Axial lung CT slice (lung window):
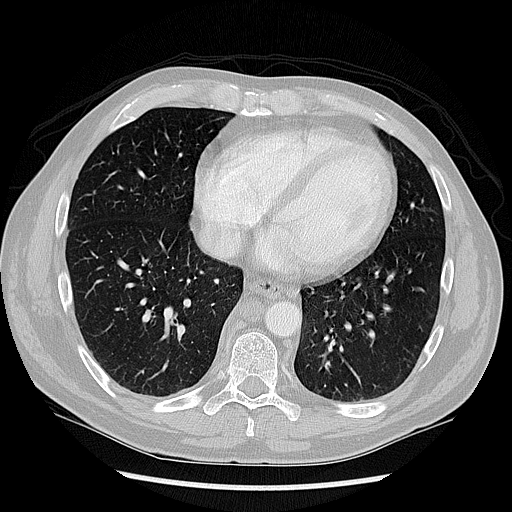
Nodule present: no